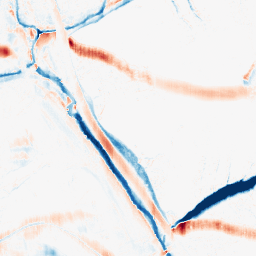
Category: morphological
Decomposition family: morphological_ellipse
Decomposition parameters: operation: average
width: 20
height: 5
Upsampling method: quartic
Upsampling parameters: scale: 2
Upsampling scale: 2